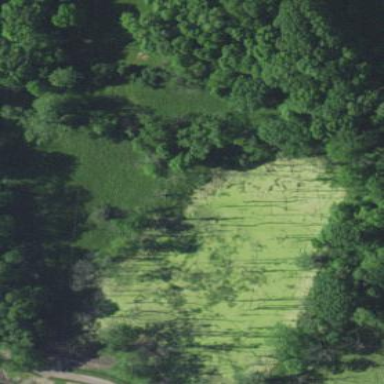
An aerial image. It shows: Marshy wetland area.